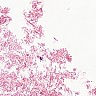
Metastatic tissue present: no